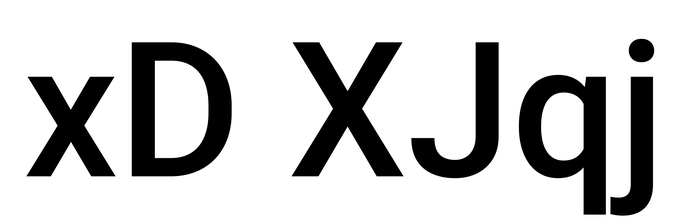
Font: Roboto_Medium